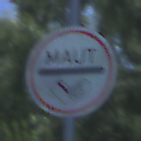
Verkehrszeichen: MautflichtigeStrecke
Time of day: Midday
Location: Outdoor (Nature)
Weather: Clear
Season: Summer
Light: Natural